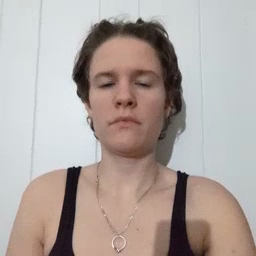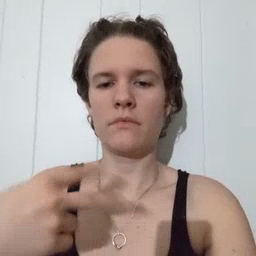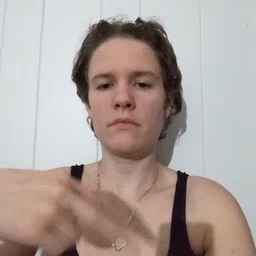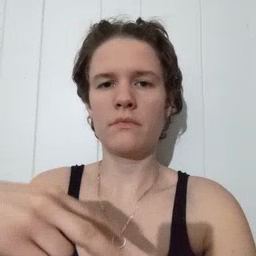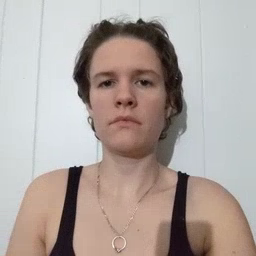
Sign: dance